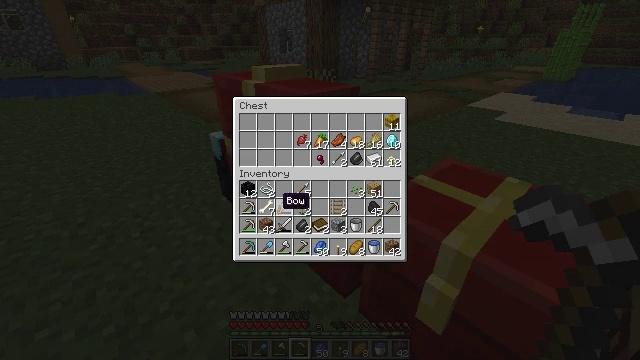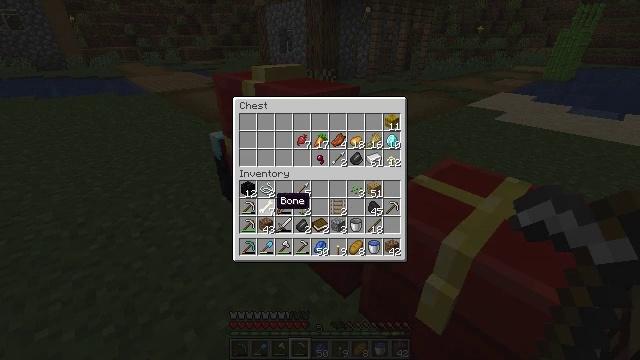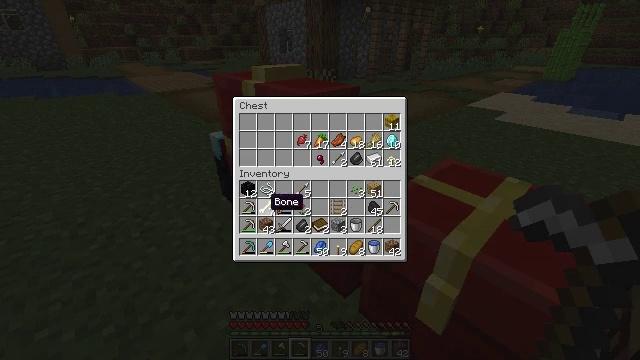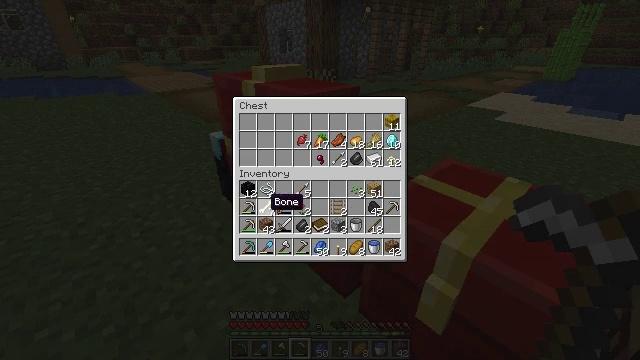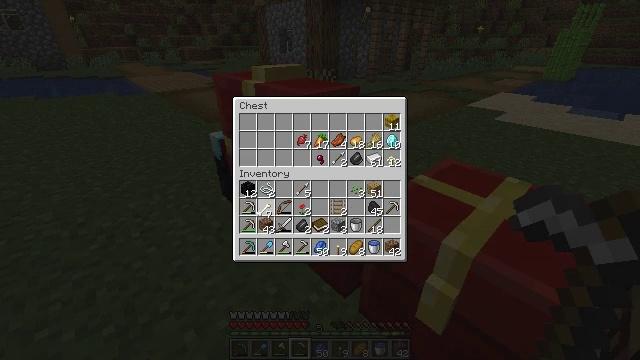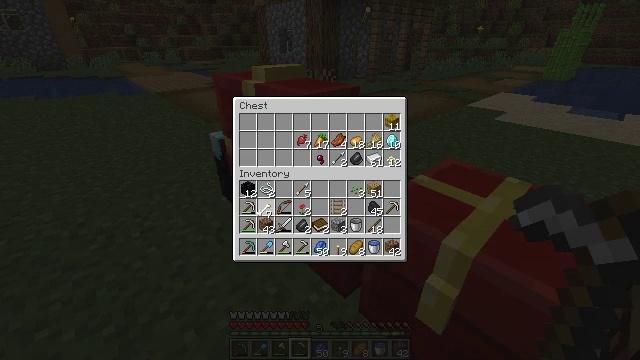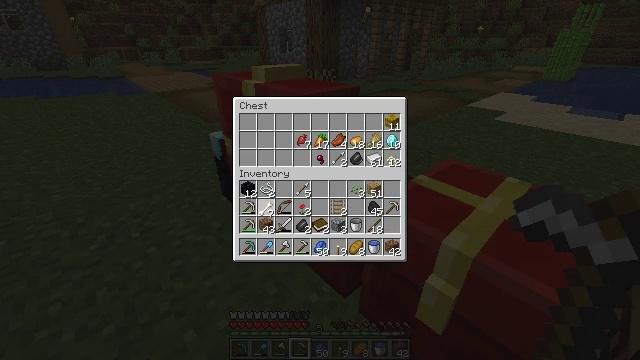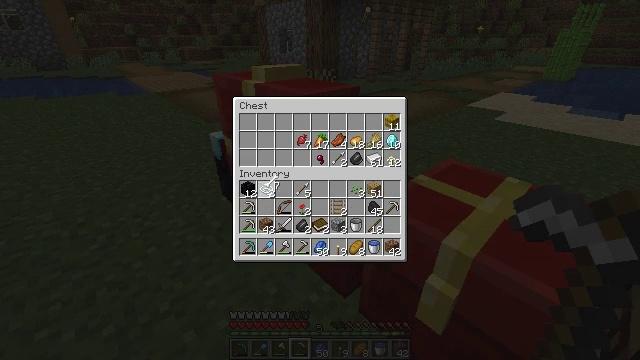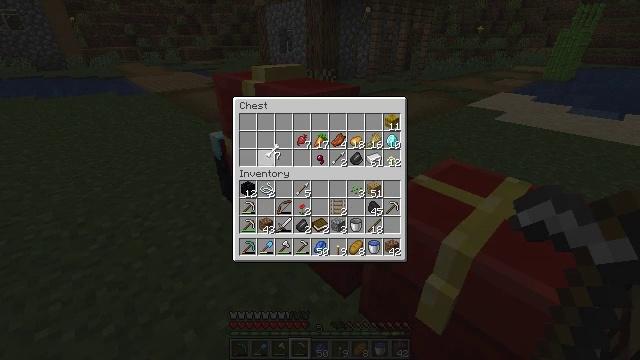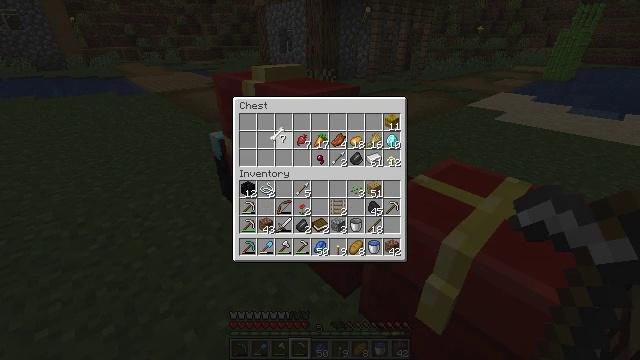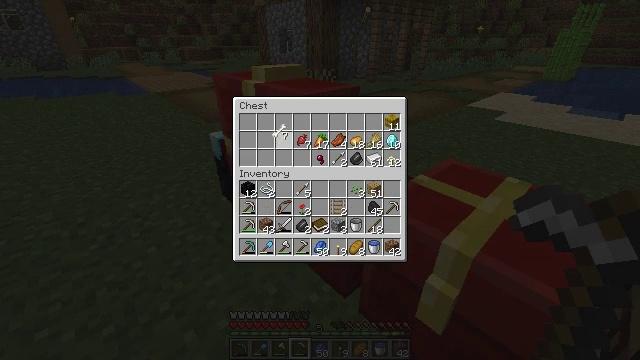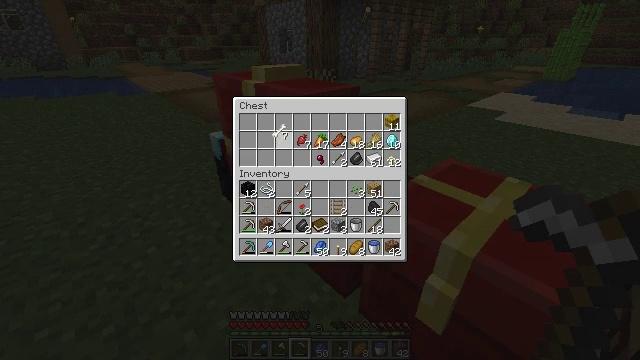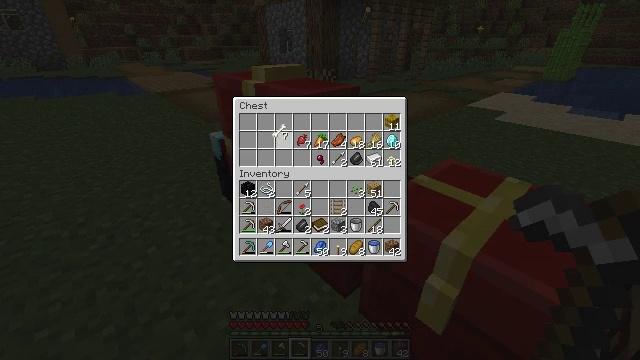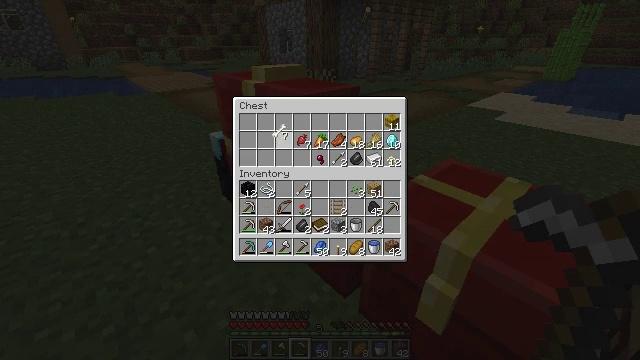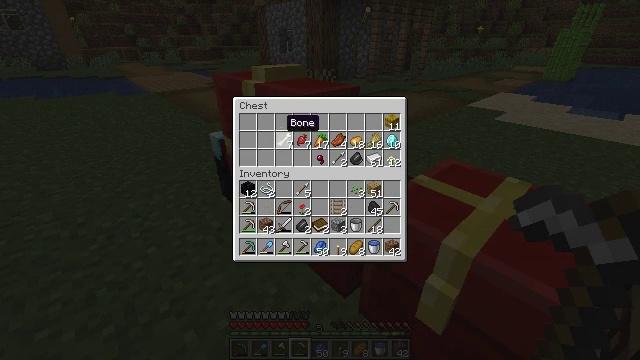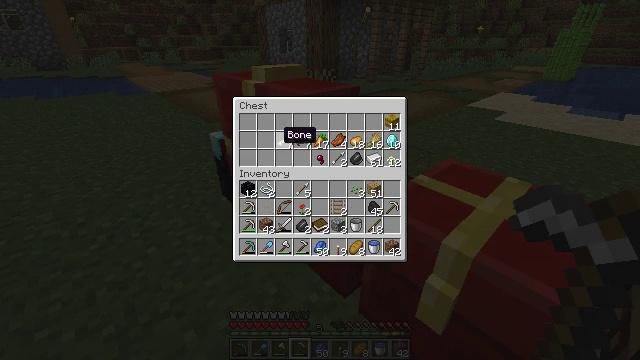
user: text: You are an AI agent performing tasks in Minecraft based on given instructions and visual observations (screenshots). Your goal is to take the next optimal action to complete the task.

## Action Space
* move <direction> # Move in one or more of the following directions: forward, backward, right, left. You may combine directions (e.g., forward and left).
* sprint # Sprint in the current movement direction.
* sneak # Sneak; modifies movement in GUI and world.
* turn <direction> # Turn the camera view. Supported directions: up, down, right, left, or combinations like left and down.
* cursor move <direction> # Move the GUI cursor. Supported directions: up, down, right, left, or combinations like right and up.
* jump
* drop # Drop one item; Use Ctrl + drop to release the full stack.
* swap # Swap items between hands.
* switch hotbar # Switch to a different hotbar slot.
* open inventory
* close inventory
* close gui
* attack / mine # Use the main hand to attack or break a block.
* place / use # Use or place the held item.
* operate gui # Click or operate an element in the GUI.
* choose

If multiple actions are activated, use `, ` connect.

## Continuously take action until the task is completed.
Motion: motion action
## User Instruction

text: Break the sugar cane.
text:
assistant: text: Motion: no_op
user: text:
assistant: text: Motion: no_op
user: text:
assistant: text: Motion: no_op
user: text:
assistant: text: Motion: operate gui
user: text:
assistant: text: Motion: operate gui
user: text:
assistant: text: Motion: operate gui
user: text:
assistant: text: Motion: cursor move up
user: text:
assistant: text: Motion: cursor move up
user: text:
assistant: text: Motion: cursor move up
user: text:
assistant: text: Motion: no_op
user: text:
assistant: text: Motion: operate gui
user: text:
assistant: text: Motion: operate gui
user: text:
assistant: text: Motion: operate gui
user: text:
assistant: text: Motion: no_op
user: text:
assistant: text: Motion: cursor move down
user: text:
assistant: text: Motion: cursor move left and down
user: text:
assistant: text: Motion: cursor move down
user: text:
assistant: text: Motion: no_op
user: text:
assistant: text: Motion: no_op
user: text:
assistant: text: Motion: no_op
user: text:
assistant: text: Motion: no_op
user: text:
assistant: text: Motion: operate gui
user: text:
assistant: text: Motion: operate gui
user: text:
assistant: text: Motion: operate gui
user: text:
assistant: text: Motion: cursor move up
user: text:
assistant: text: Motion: cursor move up
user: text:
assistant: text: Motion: no_op
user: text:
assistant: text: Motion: operate gui
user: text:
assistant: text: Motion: operate gui
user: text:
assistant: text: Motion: operate gui